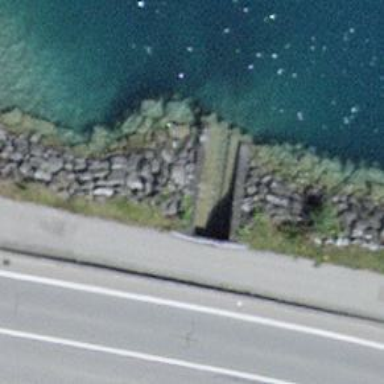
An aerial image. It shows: Culvert tunnel underneath ditch.